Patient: sex F, age 65
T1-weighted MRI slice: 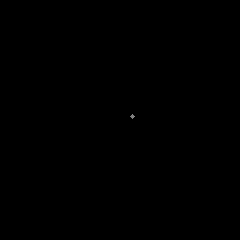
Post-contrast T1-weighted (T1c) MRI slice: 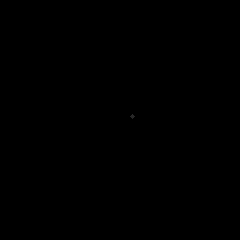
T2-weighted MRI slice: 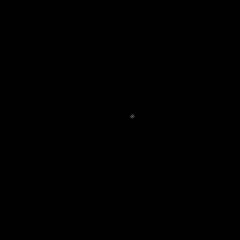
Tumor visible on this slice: no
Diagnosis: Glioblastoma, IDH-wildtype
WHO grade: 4